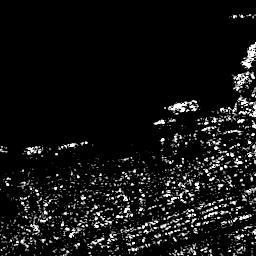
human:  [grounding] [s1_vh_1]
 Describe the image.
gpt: In the satellite image, there is  <ref>1 medium ship </ref> <box>[[64, 37, 78, 44, 0]]</box> located at right.